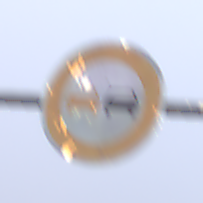
Verkehrszeichen: Ueberholverbot
Umgebung: Outdoor, RoadRail
Tageszeit: MorningAfternoon
Wetter: Overcast
Licht: Natural
Jahreszeit: NotSpecified
Kontrast: LowContrast